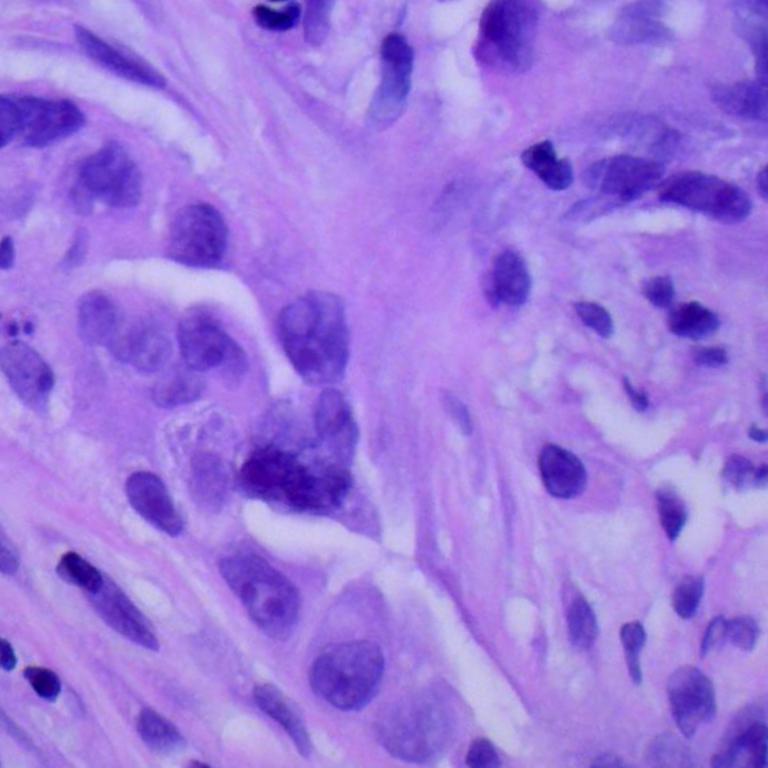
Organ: lung
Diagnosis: adenocarcinomas